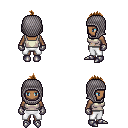
a pixel art fantasy rpg character, female body template, human, dark skin, white pirate shirt, white pants, brown mohawk hairstyle, chain hood, metal gloves, metal boots, four views (front, back, left, right), 2x2 character sprite sheet, small pixel art, hard edges, no anti-aliasing